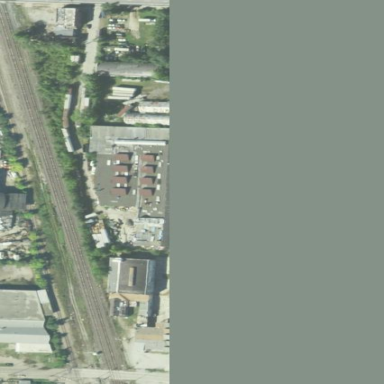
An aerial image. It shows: Industrial area.